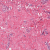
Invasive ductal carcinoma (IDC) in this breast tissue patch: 0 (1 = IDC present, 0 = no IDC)